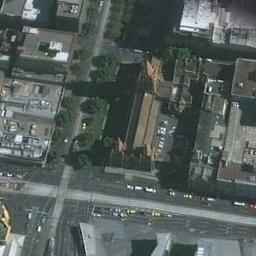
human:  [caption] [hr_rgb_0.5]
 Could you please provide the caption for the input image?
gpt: The church with three towers is surrounded by other buildings .

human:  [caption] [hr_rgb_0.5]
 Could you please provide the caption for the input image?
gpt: The church is surrounded by many buildings next to the road .

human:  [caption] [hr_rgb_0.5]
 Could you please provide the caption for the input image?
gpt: A church with a brown roof with a brown tower on the roof, Many buildings around the church and roads and trees with many cars .

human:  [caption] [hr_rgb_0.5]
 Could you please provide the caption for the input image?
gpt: This is a church, Built of tan brick .

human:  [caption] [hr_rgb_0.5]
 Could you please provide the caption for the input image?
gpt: There are numerous cars on the road near the church .